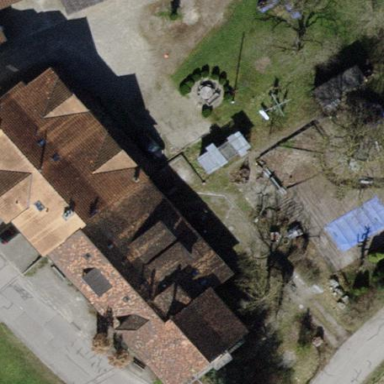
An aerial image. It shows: Gabled roof house.